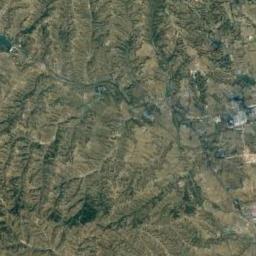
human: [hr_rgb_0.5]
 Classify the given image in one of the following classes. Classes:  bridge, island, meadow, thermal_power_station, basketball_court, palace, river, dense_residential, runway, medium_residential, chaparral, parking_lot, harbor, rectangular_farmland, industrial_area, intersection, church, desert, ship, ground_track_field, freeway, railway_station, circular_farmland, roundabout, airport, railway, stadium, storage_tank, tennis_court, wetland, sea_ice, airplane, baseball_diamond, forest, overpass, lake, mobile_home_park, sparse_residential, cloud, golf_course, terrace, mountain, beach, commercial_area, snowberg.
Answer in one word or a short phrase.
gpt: mountain